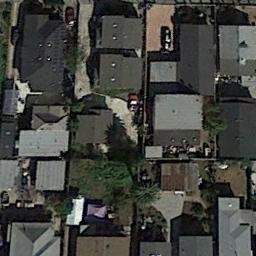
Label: dense_residential